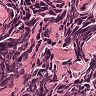
Metastatic tissue present: no